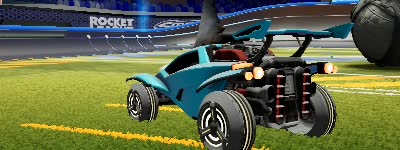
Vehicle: octane